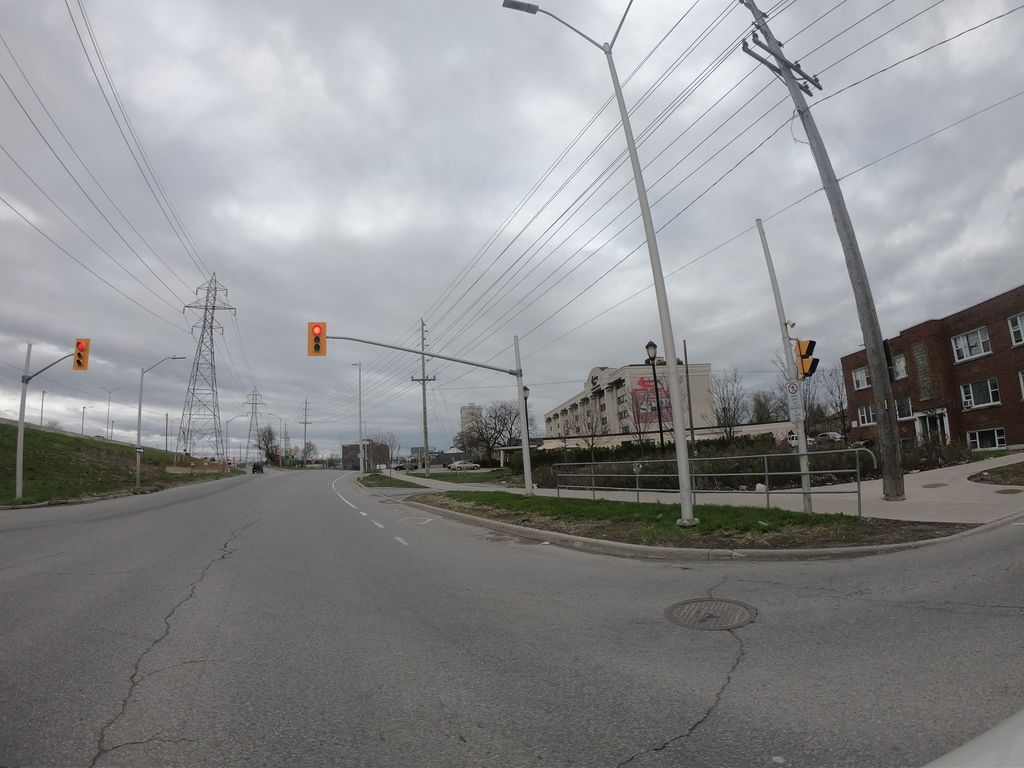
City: ottawa-gatineau